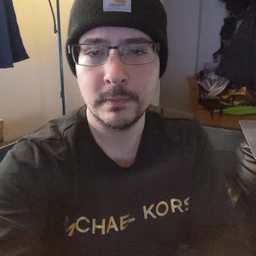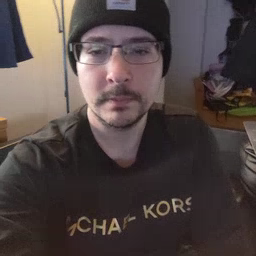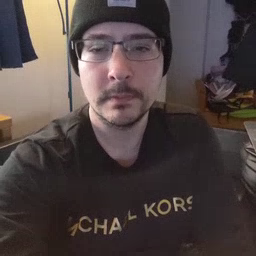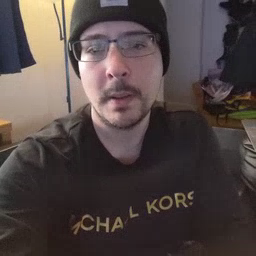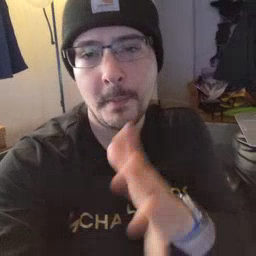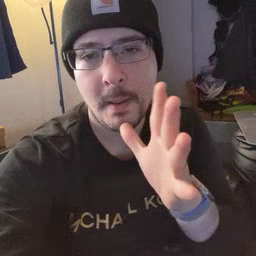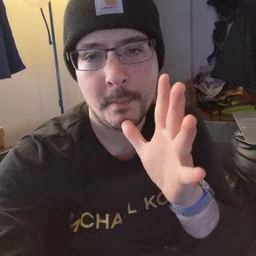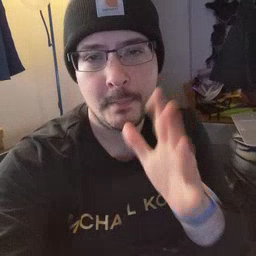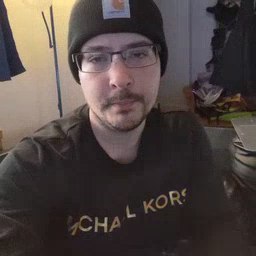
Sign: mom